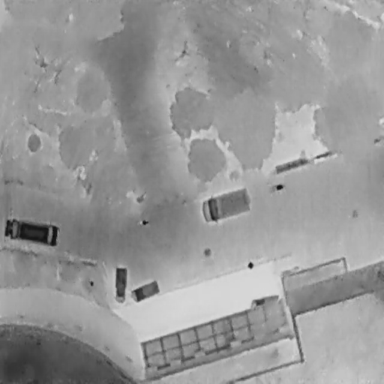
There are four OtherVehicles in the infrared image.